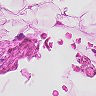
Metastatic tissue present: no